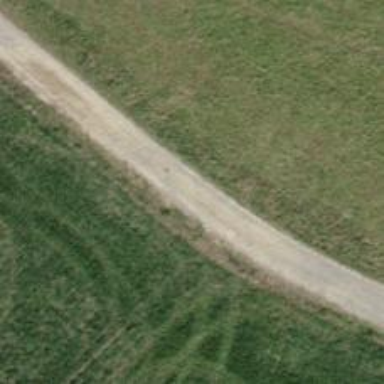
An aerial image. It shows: Track with compacted grade3 surface.